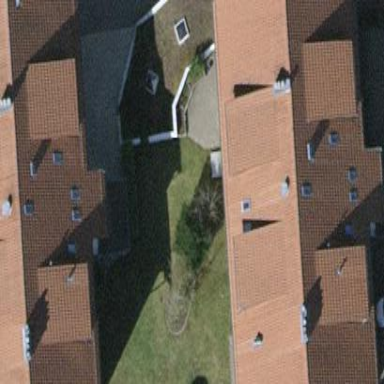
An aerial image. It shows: Building with flat roof.